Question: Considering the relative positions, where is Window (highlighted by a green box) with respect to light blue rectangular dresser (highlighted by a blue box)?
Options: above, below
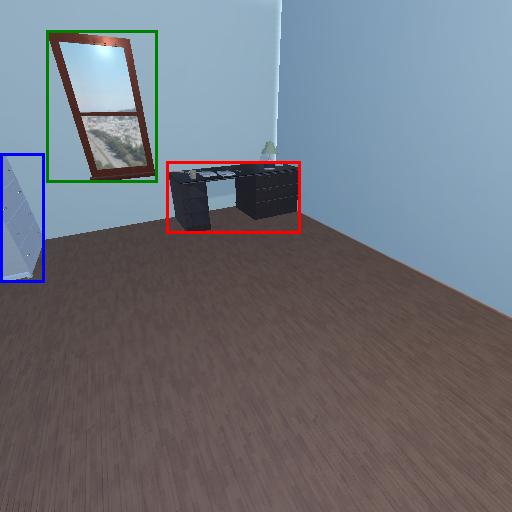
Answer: above